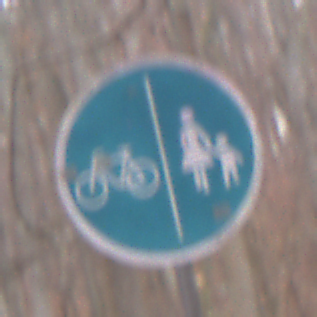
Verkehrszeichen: GetrennterRadUndGehwegRadwegLinks
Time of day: Midday
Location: Outdoor (Nature)
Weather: Overcast
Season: Autumn
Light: Natural